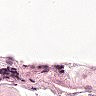
Metastatic tissue present: no